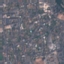
Label: Residential